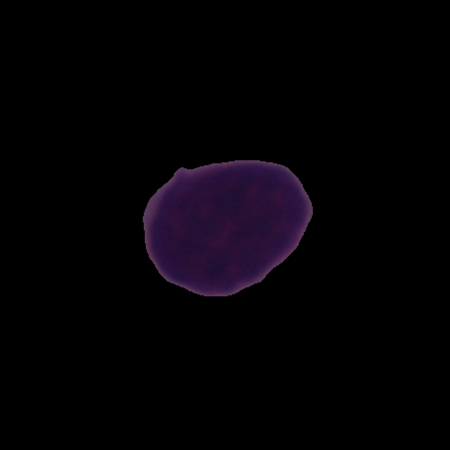
Label: healthy